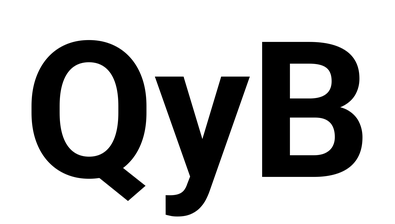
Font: Roboto_Bold